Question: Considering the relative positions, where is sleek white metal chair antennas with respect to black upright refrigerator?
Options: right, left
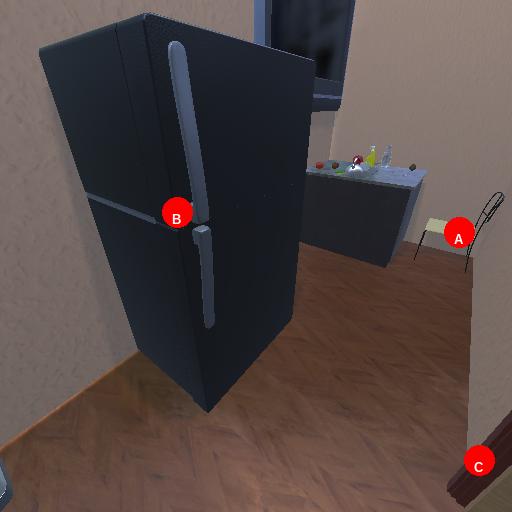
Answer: right